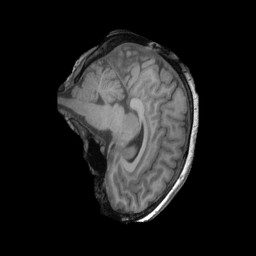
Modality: T1w
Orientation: sagittal
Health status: ill
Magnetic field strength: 3 T